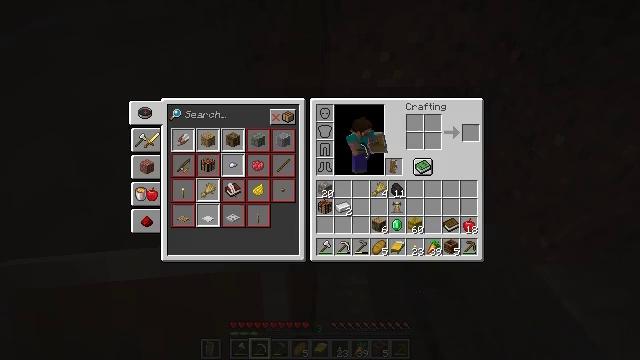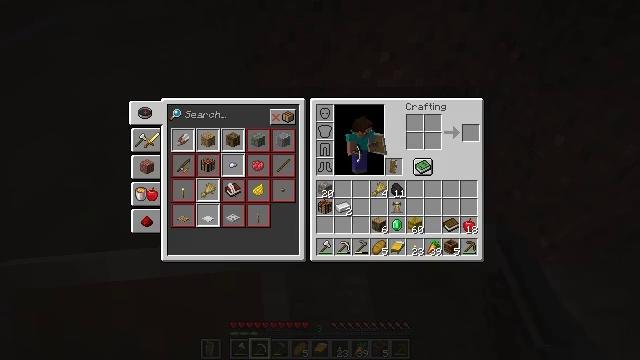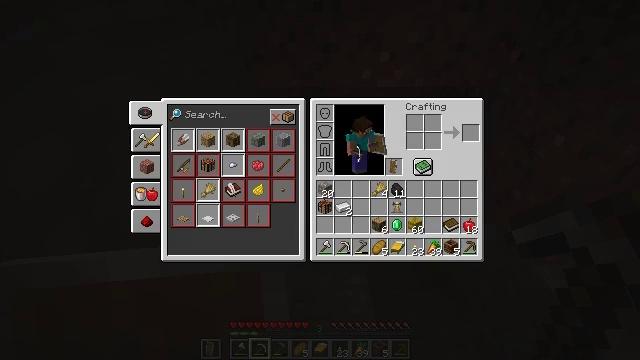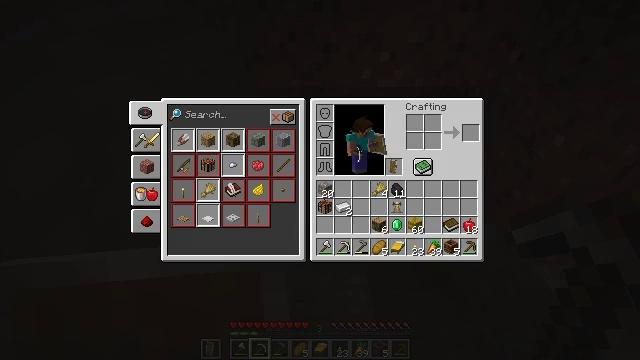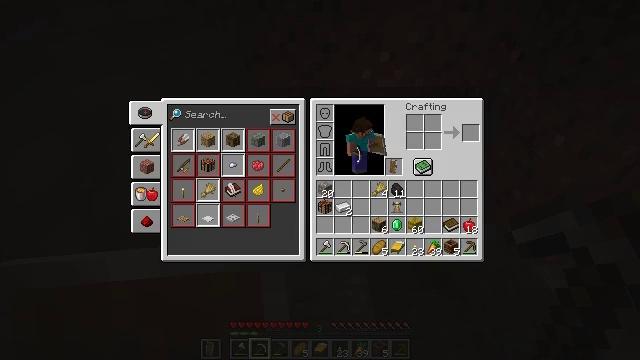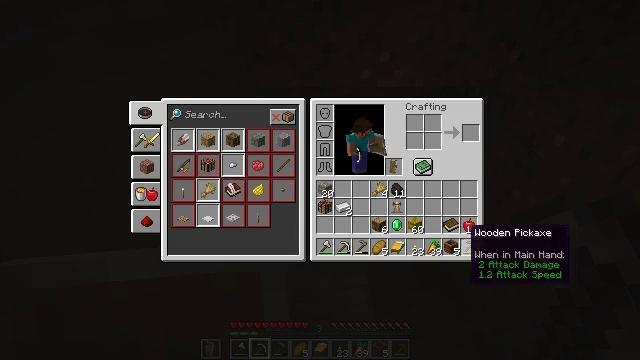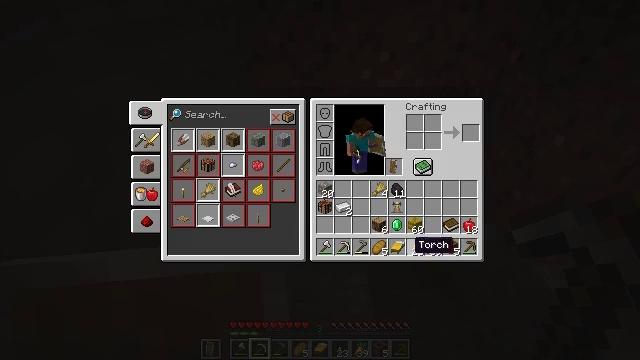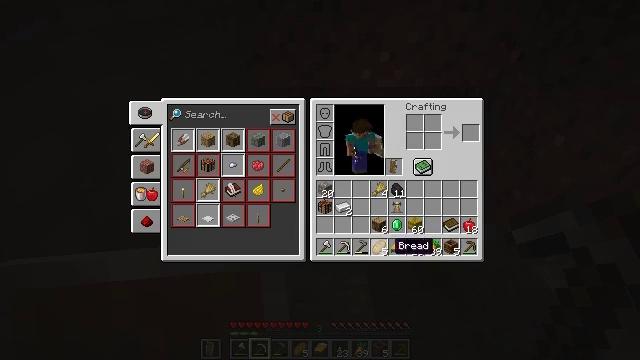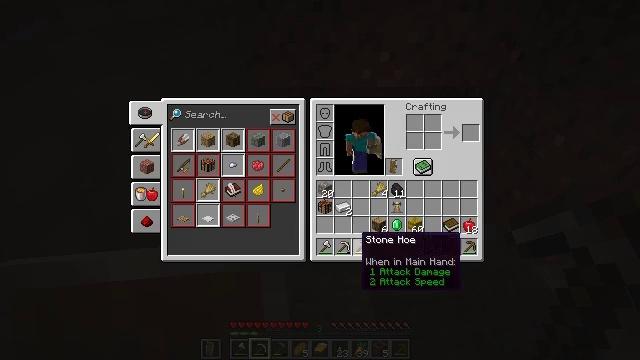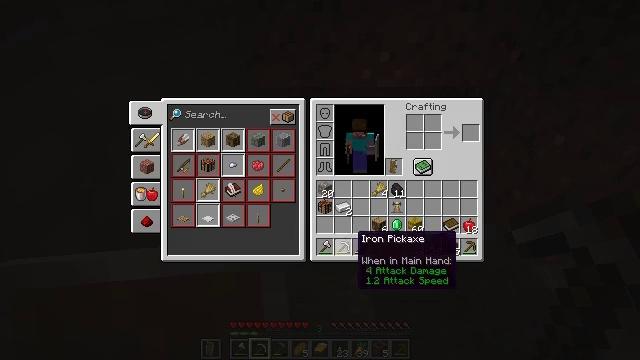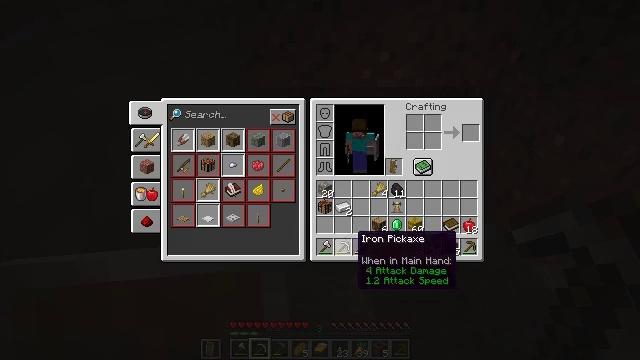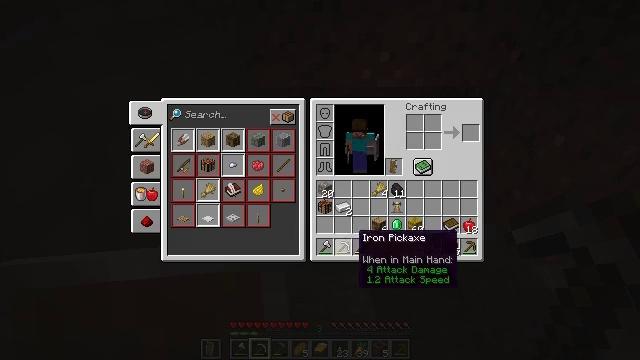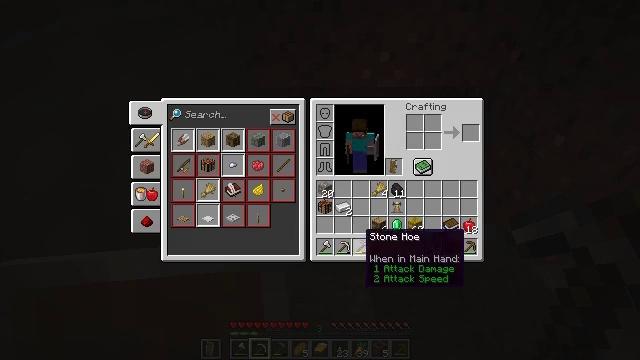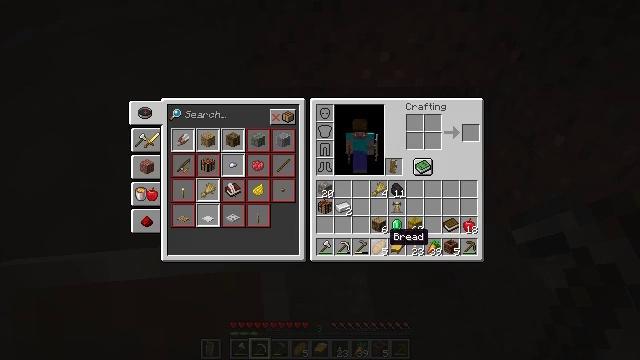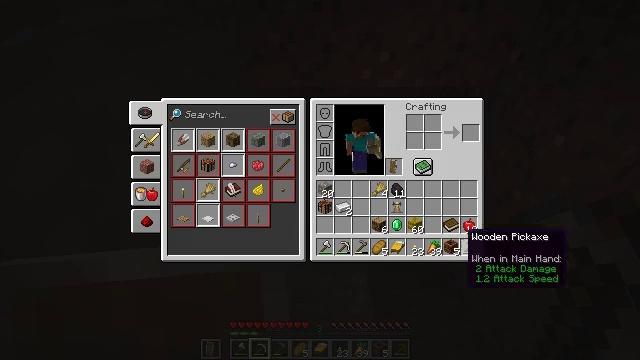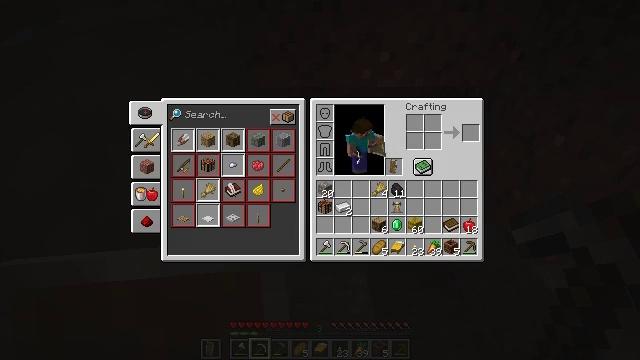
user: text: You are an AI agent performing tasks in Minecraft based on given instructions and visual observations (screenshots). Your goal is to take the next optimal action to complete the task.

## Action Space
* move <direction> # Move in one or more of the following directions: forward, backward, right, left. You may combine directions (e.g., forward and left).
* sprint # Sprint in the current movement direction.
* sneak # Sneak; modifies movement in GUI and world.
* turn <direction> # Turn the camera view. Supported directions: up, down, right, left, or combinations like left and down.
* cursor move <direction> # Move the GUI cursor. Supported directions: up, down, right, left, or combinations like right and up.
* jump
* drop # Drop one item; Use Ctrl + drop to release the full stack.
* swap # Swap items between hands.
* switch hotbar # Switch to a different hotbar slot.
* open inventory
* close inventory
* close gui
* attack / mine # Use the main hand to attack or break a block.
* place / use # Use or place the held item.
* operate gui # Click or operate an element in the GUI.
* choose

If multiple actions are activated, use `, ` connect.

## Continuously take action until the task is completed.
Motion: motion action
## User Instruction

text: Drop a composter.
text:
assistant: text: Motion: sprint, cursor move right, open gui
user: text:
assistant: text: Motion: sprint, cursor move left and down
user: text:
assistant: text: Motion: sprint, cursor move left and down
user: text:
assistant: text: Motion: sprint
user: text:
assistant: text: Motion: sprint, cursor move left and down
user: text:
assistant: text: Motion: sprint, cursor move left and down
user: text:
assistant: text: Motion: sprint, cursor move left
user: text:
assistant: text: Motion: sprint, cursor move left
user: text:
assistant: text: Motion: sprint
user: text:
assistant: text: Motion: sprint
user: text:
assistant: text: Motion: sprint
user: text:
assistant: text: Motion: sprint, cursor move right
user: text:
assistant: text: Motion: sprint, cursor move right
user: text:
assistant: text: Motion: sprint, cursor move right
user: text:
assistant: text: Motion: sprint, cursor move right
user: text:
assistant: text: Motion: sprint, cursor move right
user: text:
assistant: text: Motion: sprint
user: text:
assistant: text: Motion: sprint
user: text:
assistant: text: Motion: sprint, cursor move left
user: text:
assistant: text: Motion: sprint, cursor move left
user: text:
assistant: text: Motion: sprint, cursor move left
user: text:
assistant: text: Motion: sprint, cursor move left
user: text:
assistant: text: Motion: sprint, cursor move left
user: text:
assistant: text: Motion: sprint
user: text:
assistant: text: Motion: sprint
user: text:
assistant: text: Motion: sprint
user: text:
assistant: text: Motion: sprint
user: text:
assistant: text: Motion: sprint
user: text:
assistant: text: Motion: sprint
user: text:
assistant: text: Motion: sprint